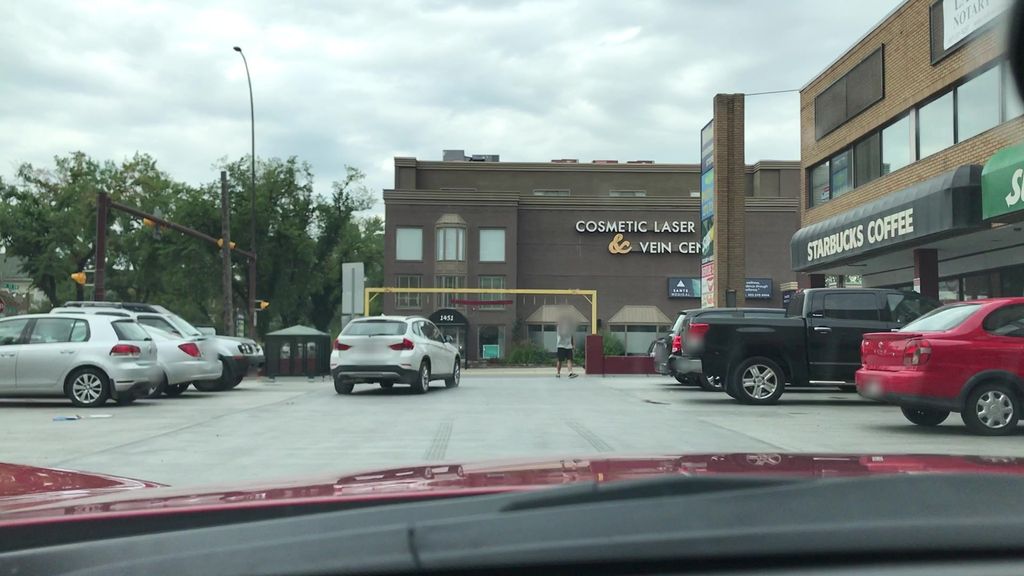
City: calgary